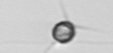
Label: Acanthoica_quattrospina